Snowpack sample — Rabbit Ears Pass, Jackson County, Colorado, USA (12/17/25, 1:08 PM MST)
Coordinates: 40.387, -106.625
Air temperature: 34 °F
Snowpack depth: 46 cm
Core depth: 20 cm
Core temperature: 24.8 °F
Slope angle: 6°, slope face: 165°
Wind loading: medium
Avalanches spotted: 0
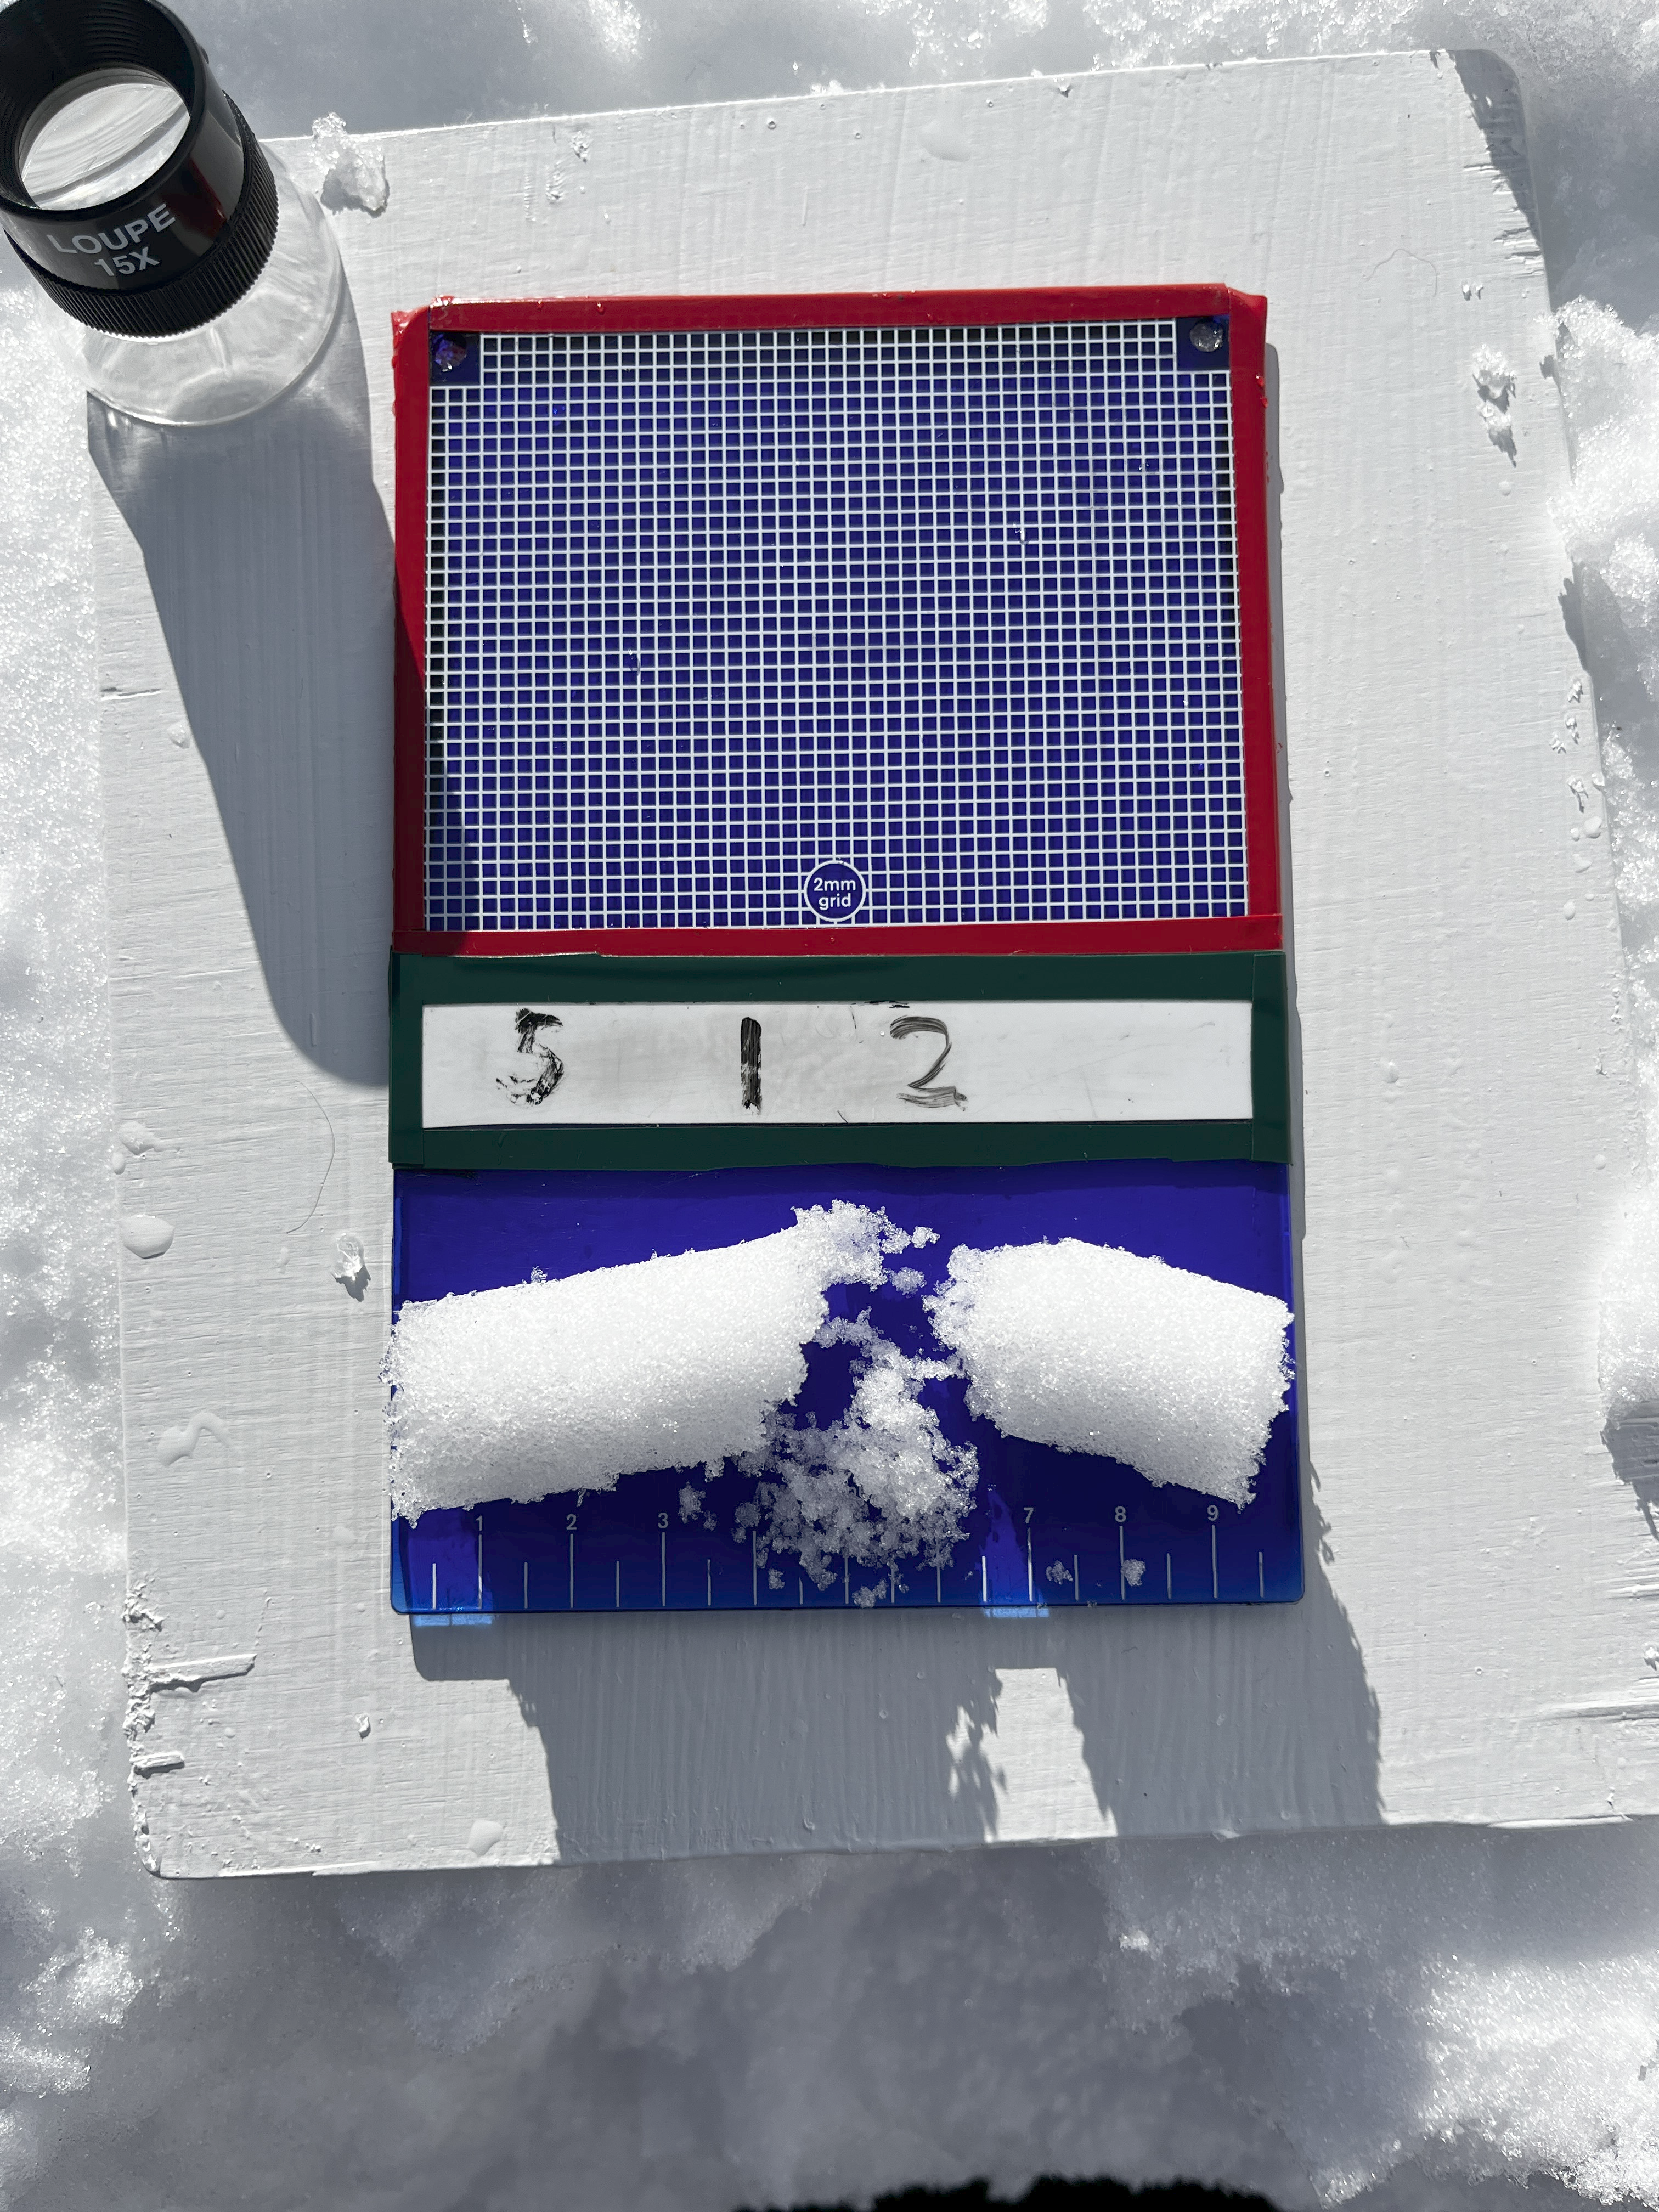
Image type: crystal_card
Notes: No avalanches spotted nearby, although collected in a meadowy area with minimal risk on this face of the pass.